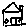
Label: house